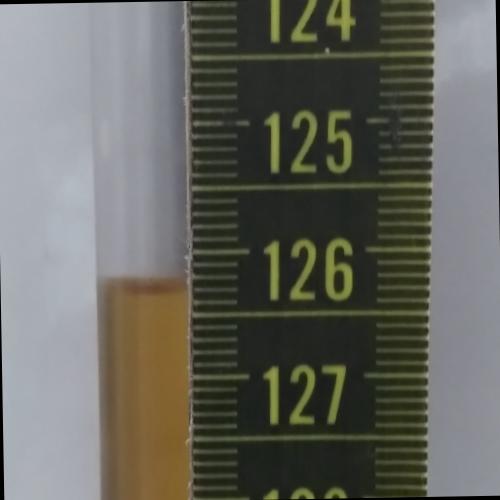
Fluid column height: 126.3 cm